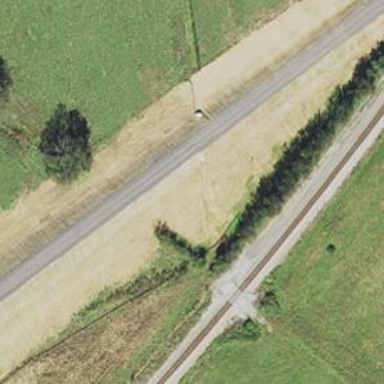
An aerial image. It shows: Culvert tunnel.